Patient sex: M
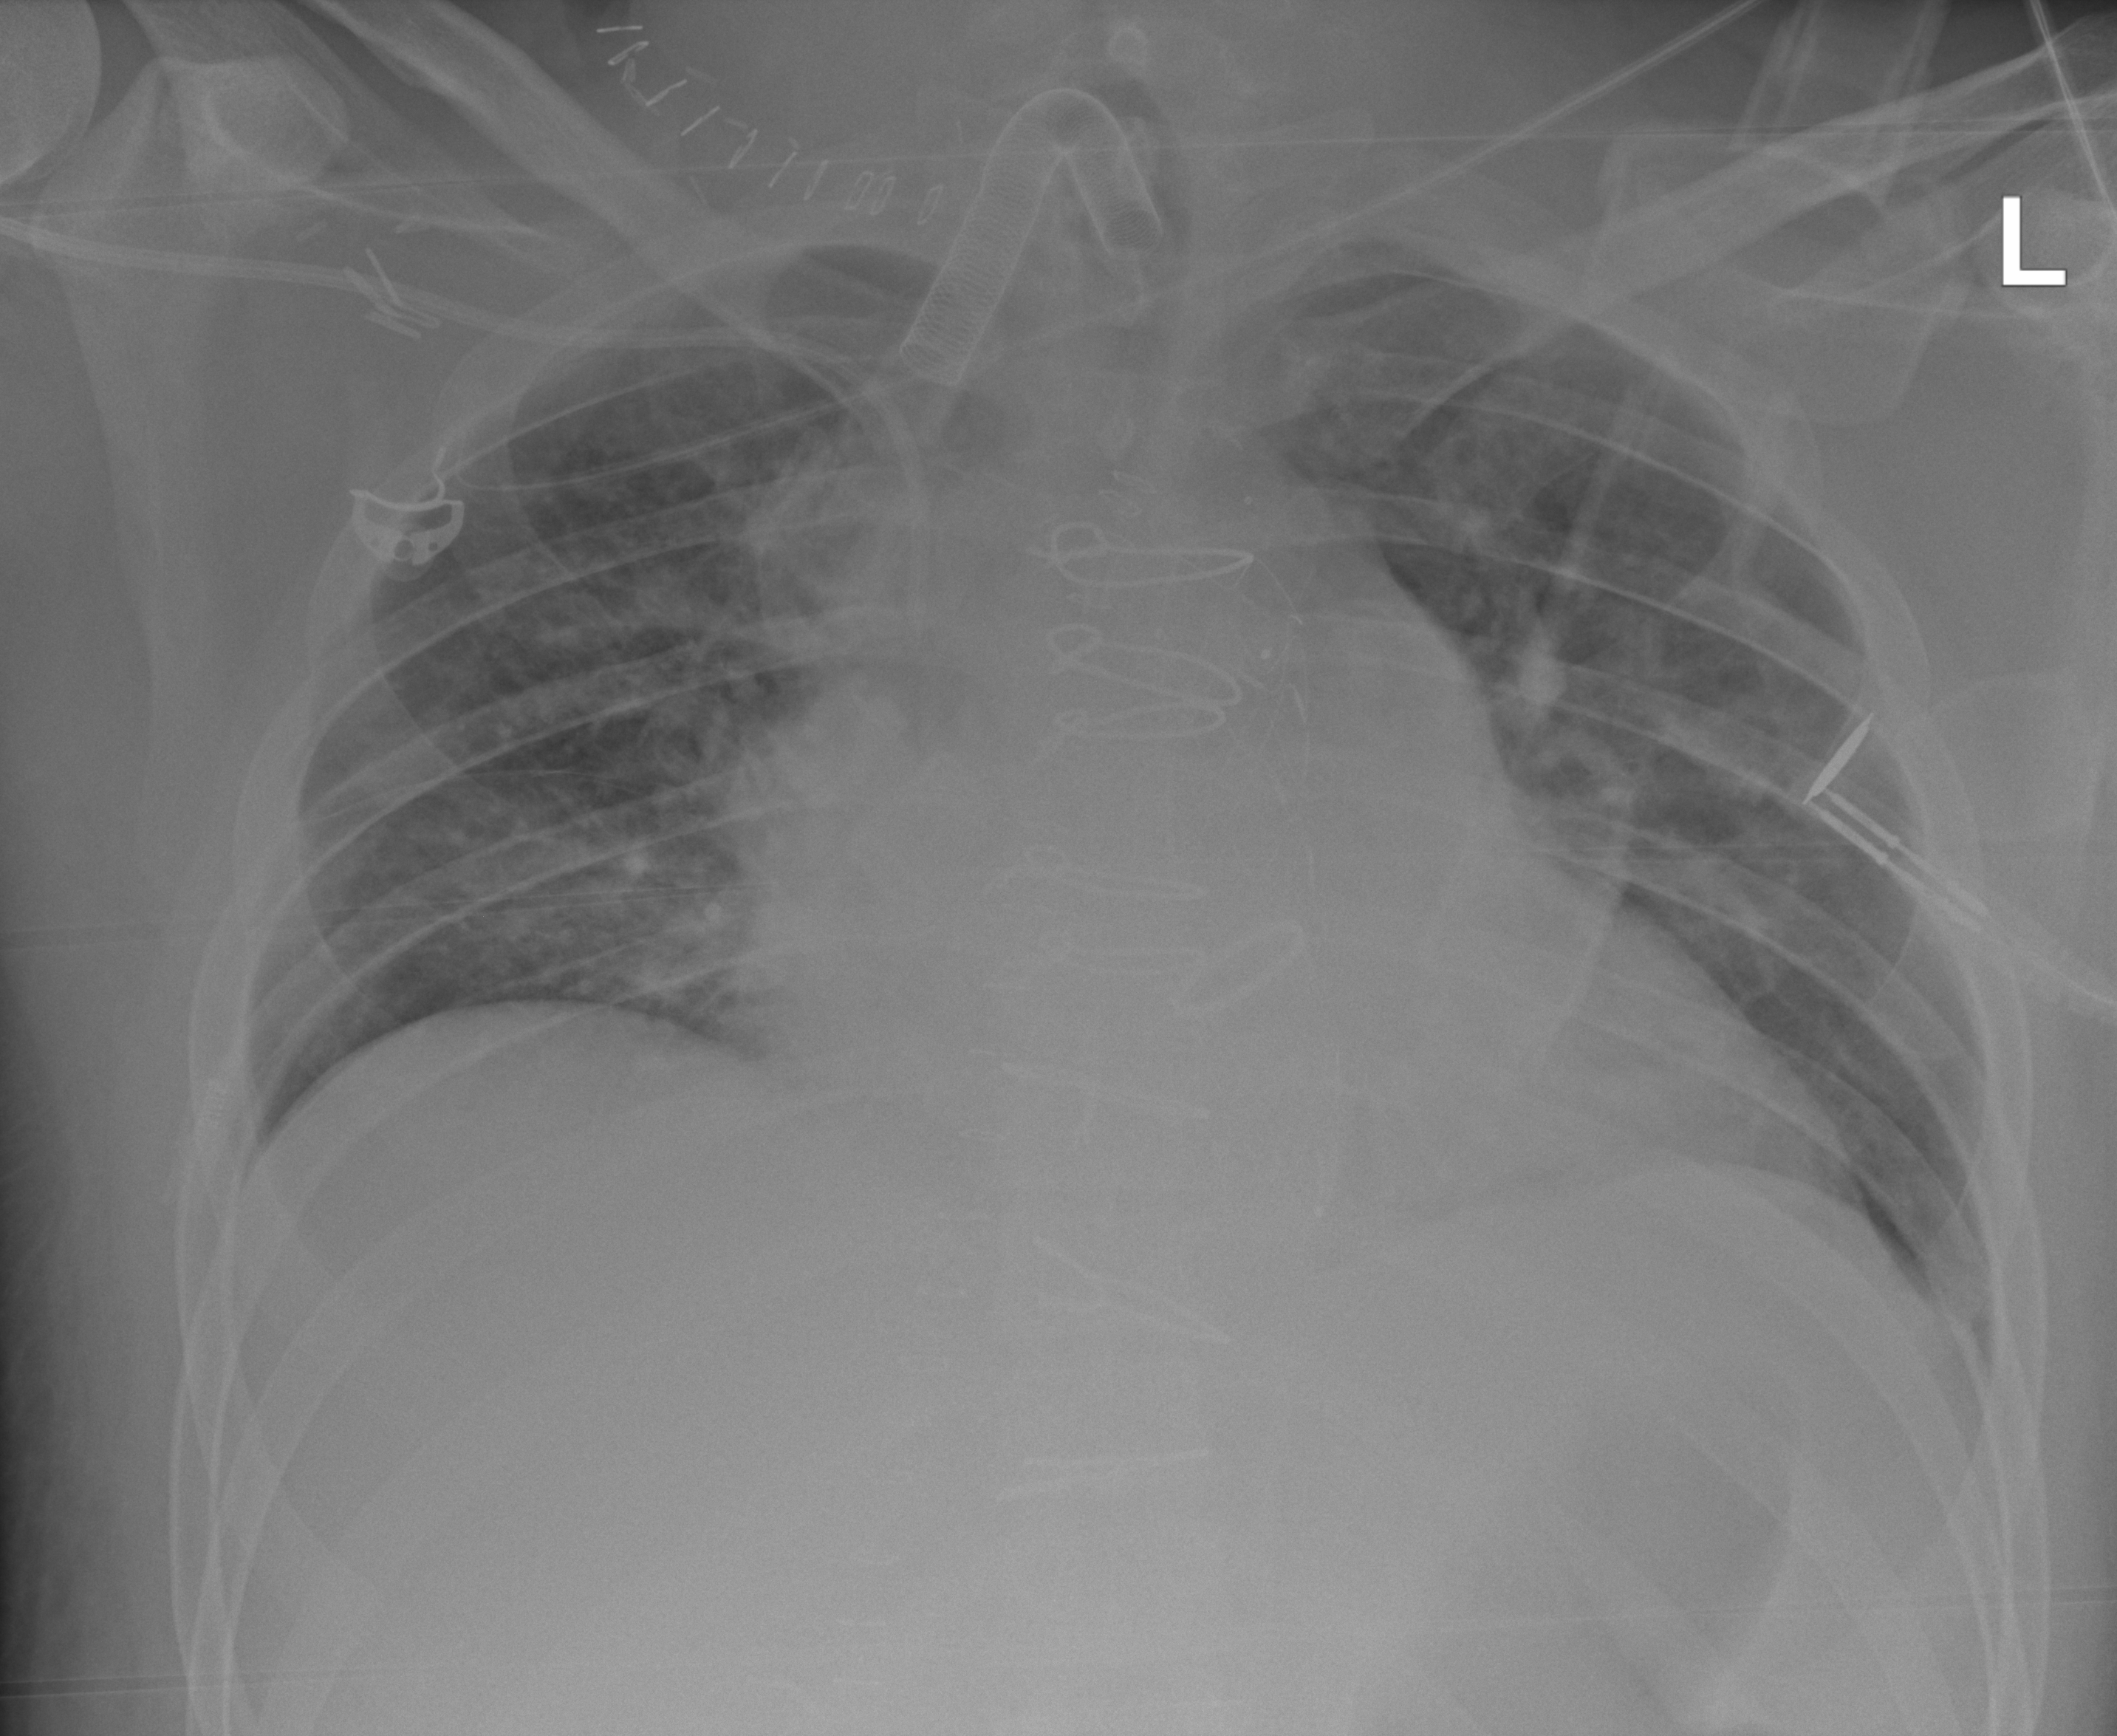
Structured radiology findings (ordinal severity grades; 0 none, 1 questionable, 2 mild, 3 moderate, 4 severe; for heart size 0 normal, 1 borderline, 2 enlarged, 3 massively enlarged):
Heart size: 2
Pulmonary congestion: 2
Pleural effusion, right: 0
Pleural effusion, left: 0
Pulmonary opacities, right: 2
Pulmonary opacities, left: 2
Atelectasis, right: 2
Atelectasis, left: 0